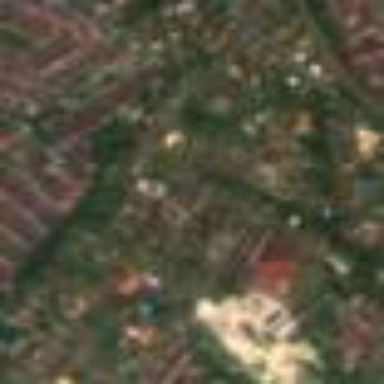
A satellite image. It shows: Neighbourhood with residential landed properties.